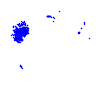
Particle: electron